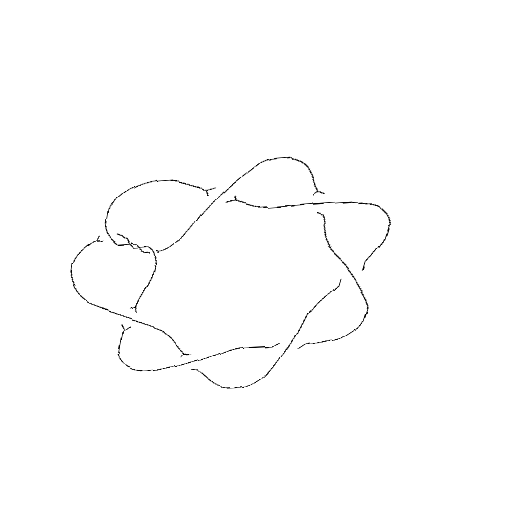
Crossing number: 10